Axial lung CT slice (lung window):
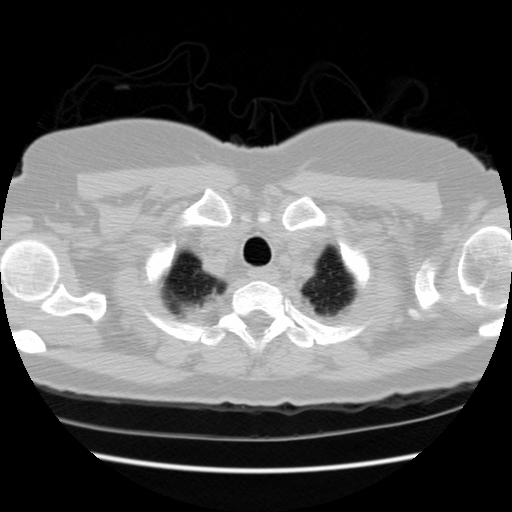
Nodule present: no